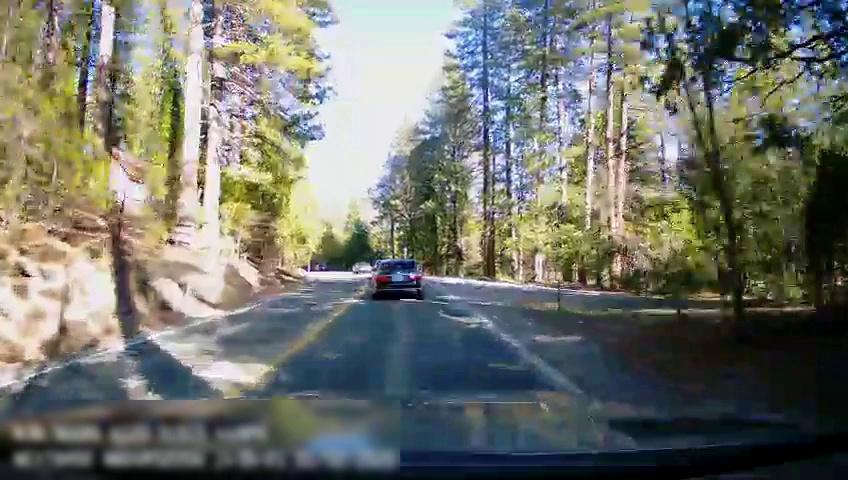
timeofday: Day
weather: Sunny
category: Drivable Space
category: Vehicles | Car
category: Vehicles | Car
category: Vehicles | Car
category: Lanes | Opposite Lane
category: Lanes | Current Lane
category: Lanes | Current Lane